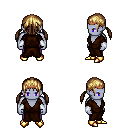
a pixel art fantasy rpg character, male body template, dark elf, purple skin, brown robe, magenta pants, blonde twin-tailed hairstyle, bronze tiara, white cloth bracers, gold boots, four views (front, back, left, right), 2x2 character sprite sheet, small pixel art, hard edges, no anti-aliasing